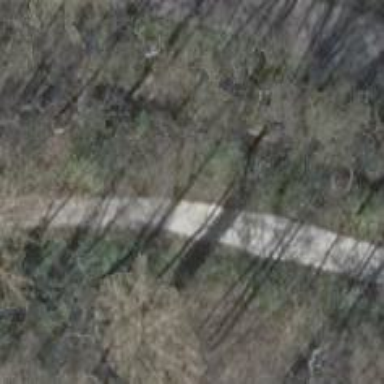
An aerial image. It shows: Path.